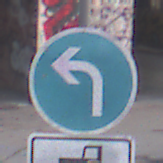
Verkehrszeichen: VorgeschriebeneFahrtrichtungLinks
Zusatzzeichen unten: MehrspurigeFahrzeugeFrei8
Umgebung: Outdoor, Suburban
Tageszeit: SunriseSunset
Wetter: PartlyCloudy
Licht: Natural
Jahreszeit: NotSpecified
Kontrast: LowContrast